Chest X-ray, PA view. Patient: 57 years old, sex M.
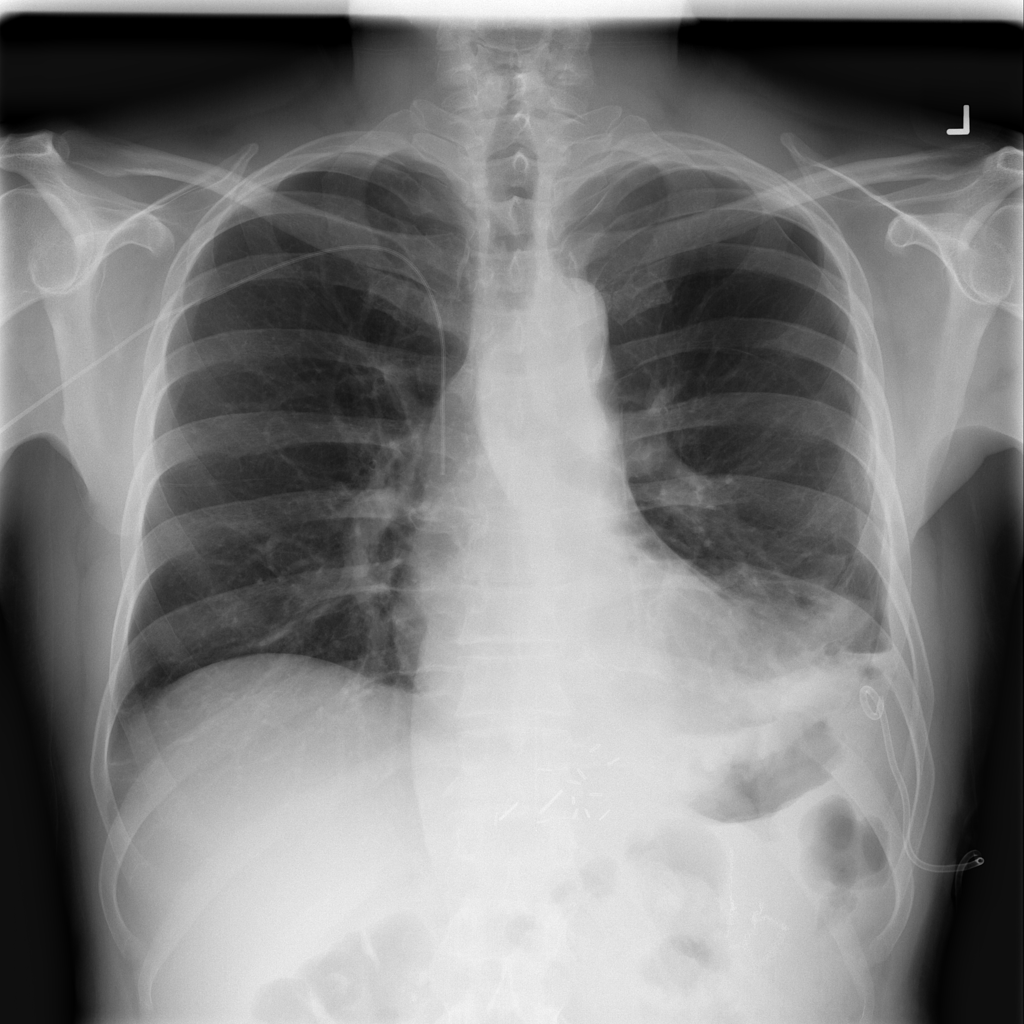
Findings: Infiltration, Pneumothorax